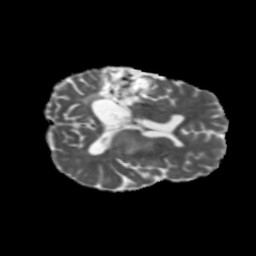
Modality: MD
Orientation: axial
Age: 49
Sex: male
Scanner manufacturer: siemens
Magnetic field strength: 3 T
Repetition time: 5.47 s
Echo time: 0.0854 s